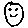
Label: smiley face